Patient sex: M
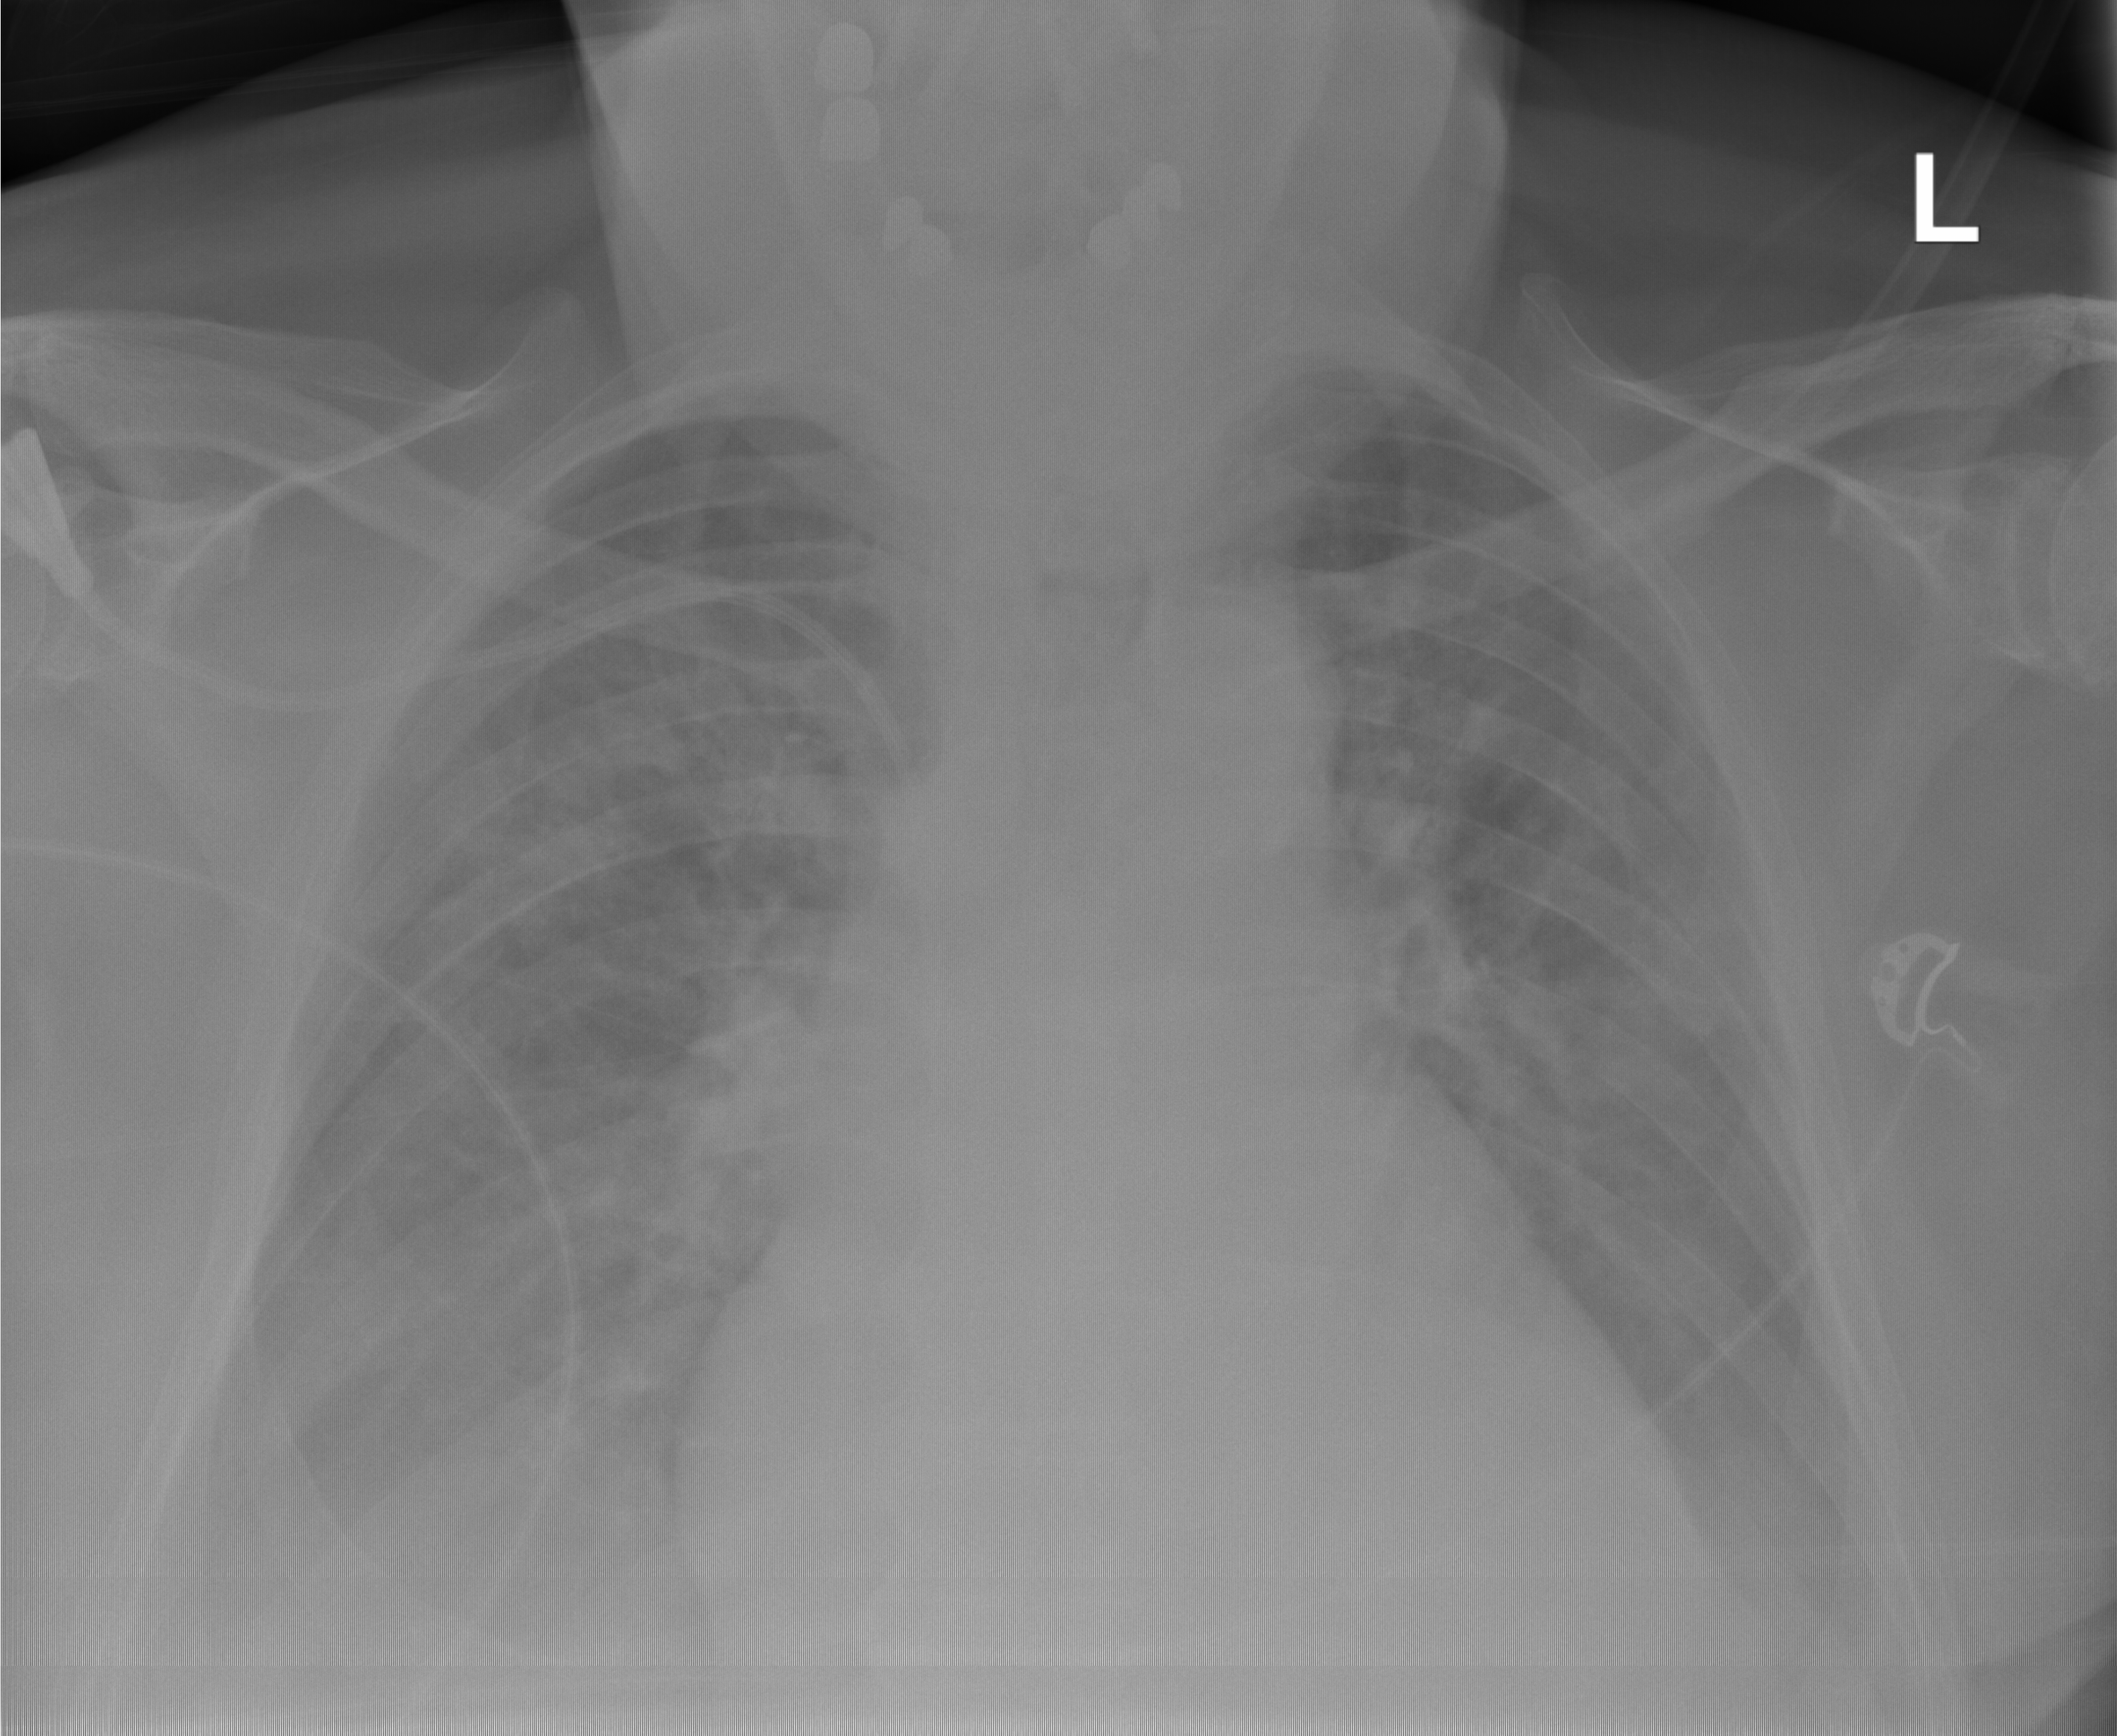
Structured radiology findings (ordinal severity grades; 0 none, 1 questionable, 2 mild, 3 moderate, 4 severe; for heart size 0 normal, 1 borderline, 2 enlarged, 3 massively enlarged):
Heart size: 2
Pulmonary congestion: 2
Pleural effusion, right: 3
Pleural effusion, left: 2
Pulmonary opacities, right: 1
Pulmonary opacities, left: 0
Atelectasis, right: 0
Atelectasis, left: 0